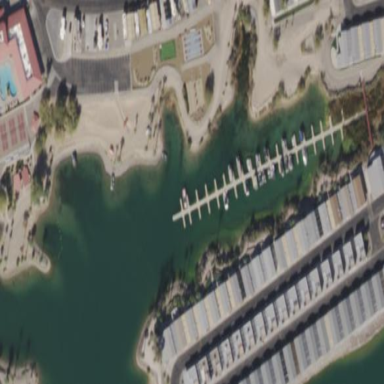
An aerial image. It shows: Marina on leisure land.